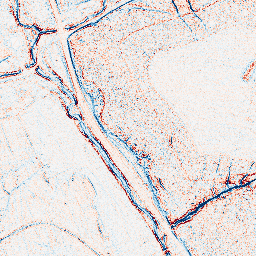
Category: edge_preserving
Decomposition family: anisotropic_diffusion
Decomposition parameters: iterations: 5
kappa: 100
gamma: 0.05
Upsampling method: cubic_catmull_rom
Upsampling parameters: scale: 8
Upsampling scale: 8